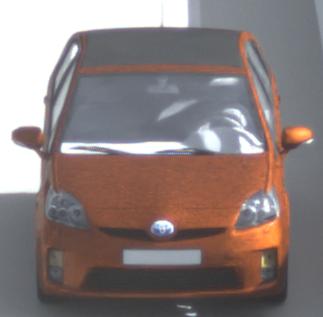
Make: Toyota
Model: Prius 1.5 Hybrid
Detailed model: Prius (HW2)
Model produced from: 2006/03
Model produced until: 2009/06
Doors: 5
Color: orange
Road condition: dry road
Daytime: morning or afternoon
Contrast: low contrast